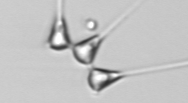
Label: Asterionellopsis_glacialis